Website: walmart
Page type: order-returns
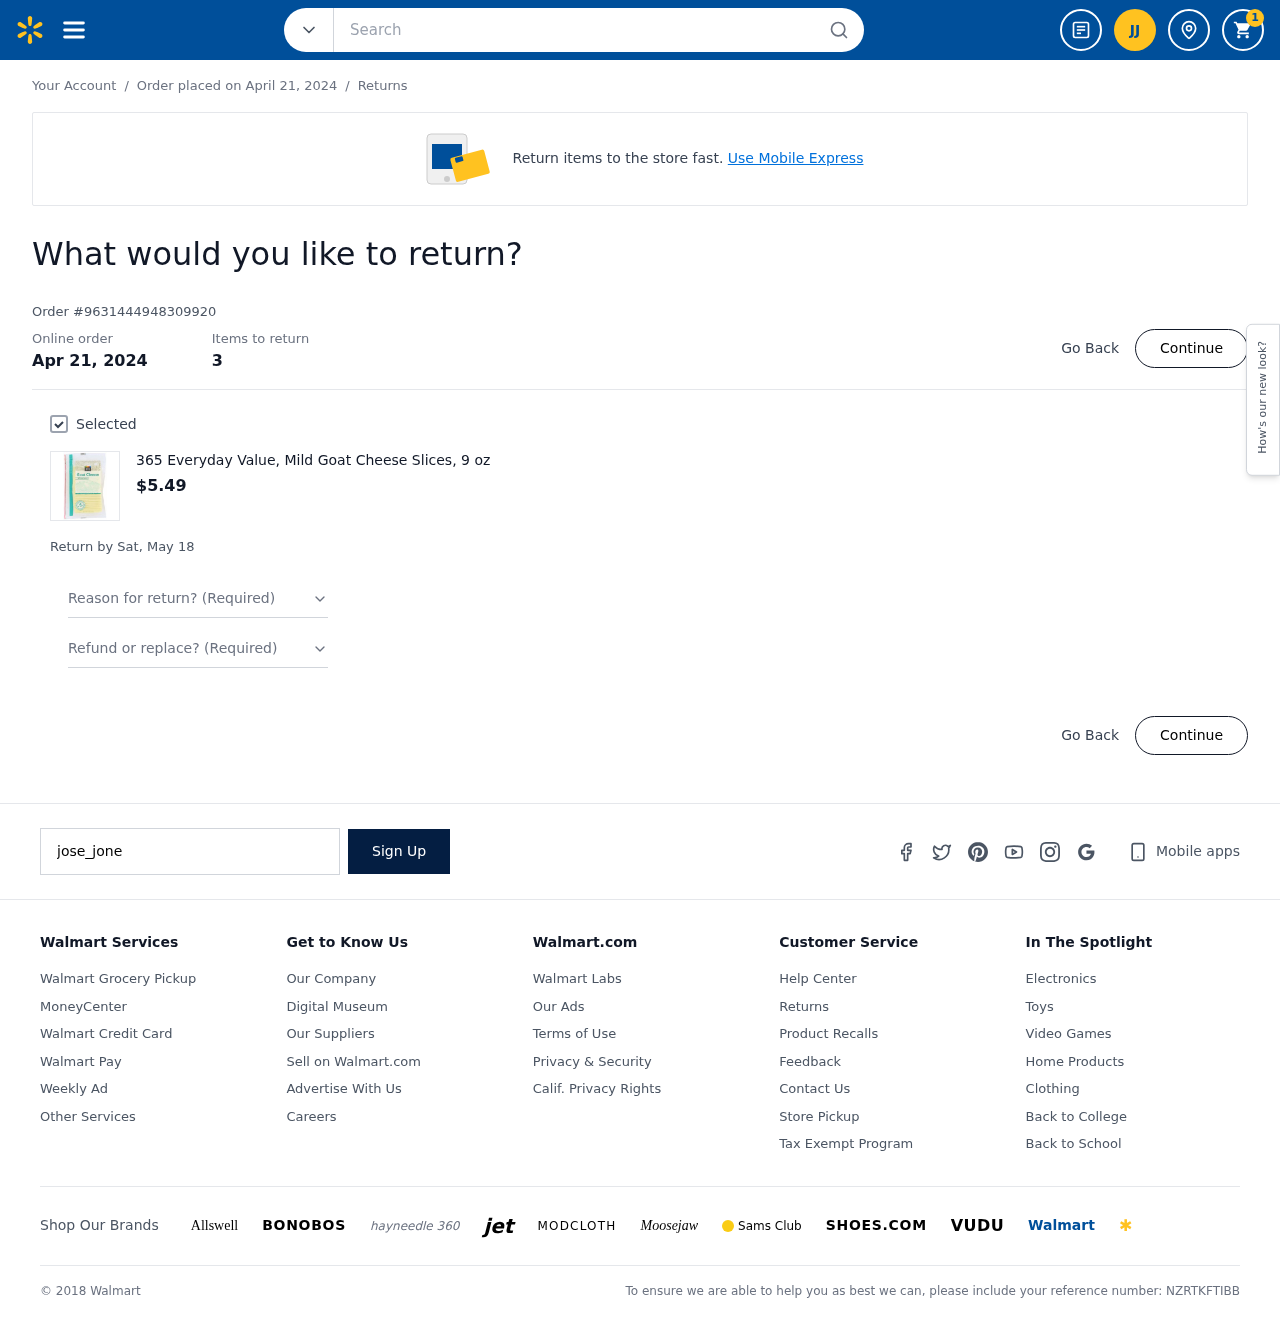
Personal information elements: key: PII_EMAIL
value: jose_jones@yahoo.com
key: PII_INITIALS
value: JJ
Product elements: key: PRODUCT1_NAME
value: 365 Everyday Value, Mild Goat Cheese Slices, 9 oz
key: PRODUCT1_PRICE
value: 5.49
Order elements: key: ORDER_NUM_ITEMS
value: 1
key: ORDER_DATE
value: Order placed on April 21, 2024
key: ORDER_DATE
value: Apr 21, 2024
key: ORDER_ID
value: Order #9631444948309920
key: ORDER_NUM_ITEMS
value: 3
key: ORDER_RETURN_BY_DATE
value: Return by Sat, May 18
Search elements: key: HEADER_SEARCH
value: Search